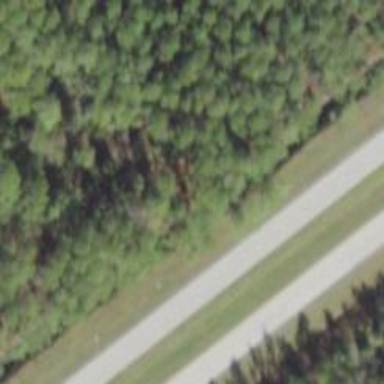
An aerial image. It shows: Abandoned road.